Question: I have an ontology <URL> to query the same ontology. On running the query I do not get any results. After debugging for a long time I thought it would be good to put it in the community.
The query script is as:
'''
OntModel ontmodque = ModelFactory.createOntologyModel(OntModelSpec.OWL_DL_MEM);
InputStream in=FileManager.get().open("ontologies/dgo.owl");
if (ontmodque.isEmpty())
{
ontmodque.read(in,"RDF/XML");
}
String qr= "PREFIX ssn: <http://purl.oclc.org/NET/ssnx/ssn#>
" +
"PREFIX dgo: <http://www.iiitd.edu.in/~haroonr/ontologies/DGO#>
" +
"SELECT
"+
"?property
"+
"WHERE
"+
"{
"+
"dgo:DiningRoom ssn:hasProperty ?property .
" +
"}";
Query qy = QueryFactory.create(qr);
QueryExecution qe = QueryExecutionFactory.create(qy,ontmodque);
ResultSet rs= qe.execSelect();
ResultSetFormatter.out(System.out, rs, qy) ;
ontmodque.close();
qe.close();
'''
Output obtained is:
---

I know that object relationship is present in said ontology. Also, possible properties for the DiningRoom should return Illuminance, Temperature, Co2Content,AbsoluteHumidity.
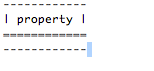
Answer: I think you are forgetting how properties are defined in OWL. You have defined:
'''
Class: DiningRoom subClassOf: hasProperty some AbsoluteHumidity
'''
Thus, you need to write a more complicated query:
'''
PREFIX ssn: <http://purl.oclc.org/NET/ssnx/ssn#>
PREFIX dgo: <http://www.iiitd.edu.in/~haroonr/ontologies/DGO#>
SELECT distinct *
WHERE {
dgo:DiningRoom rdfs:subClassOf ?property .
?property owl:someValuesFrom ?y.
}
'''